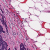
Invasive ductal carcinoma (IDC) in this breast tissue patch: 1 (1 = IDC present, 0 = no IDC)